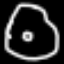
Label: donut